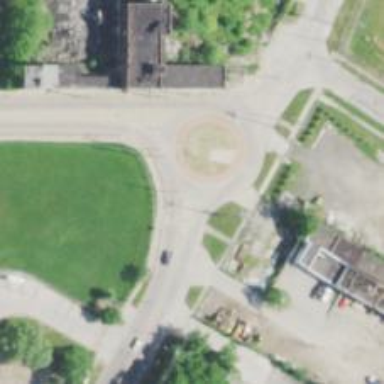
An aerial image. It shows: Tertiary road that leads to roundabout.